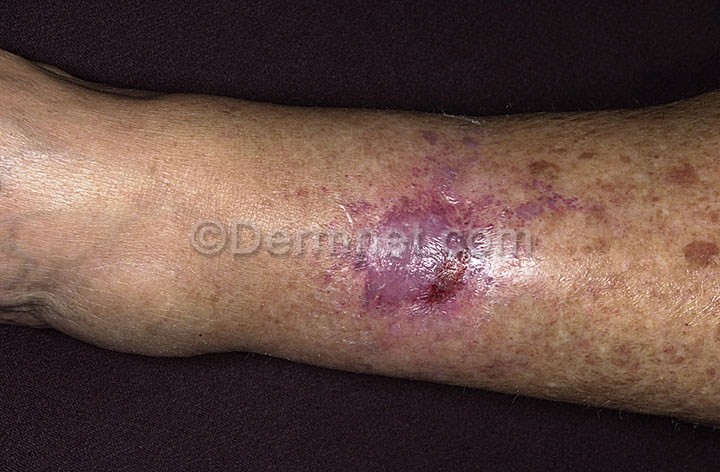
Disease: Scabies Lyme Disease and other Infestations and Bites